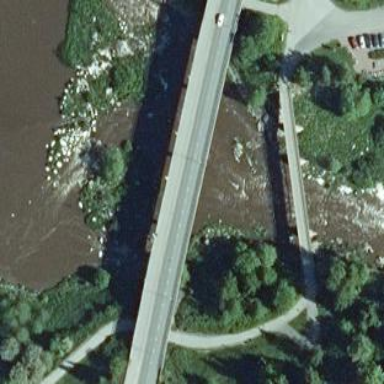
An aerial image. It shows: Beam bridge made by humans.